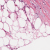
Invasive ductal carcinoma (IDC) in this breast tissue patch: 1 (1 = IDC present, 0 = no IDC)